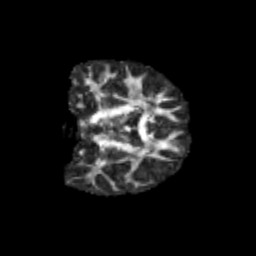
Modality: FA
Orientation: coronal
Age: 11
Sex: male
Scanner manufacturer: siemens
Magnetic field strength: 3 T
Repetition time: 3.8 s
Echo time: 0.07 s